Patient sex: F
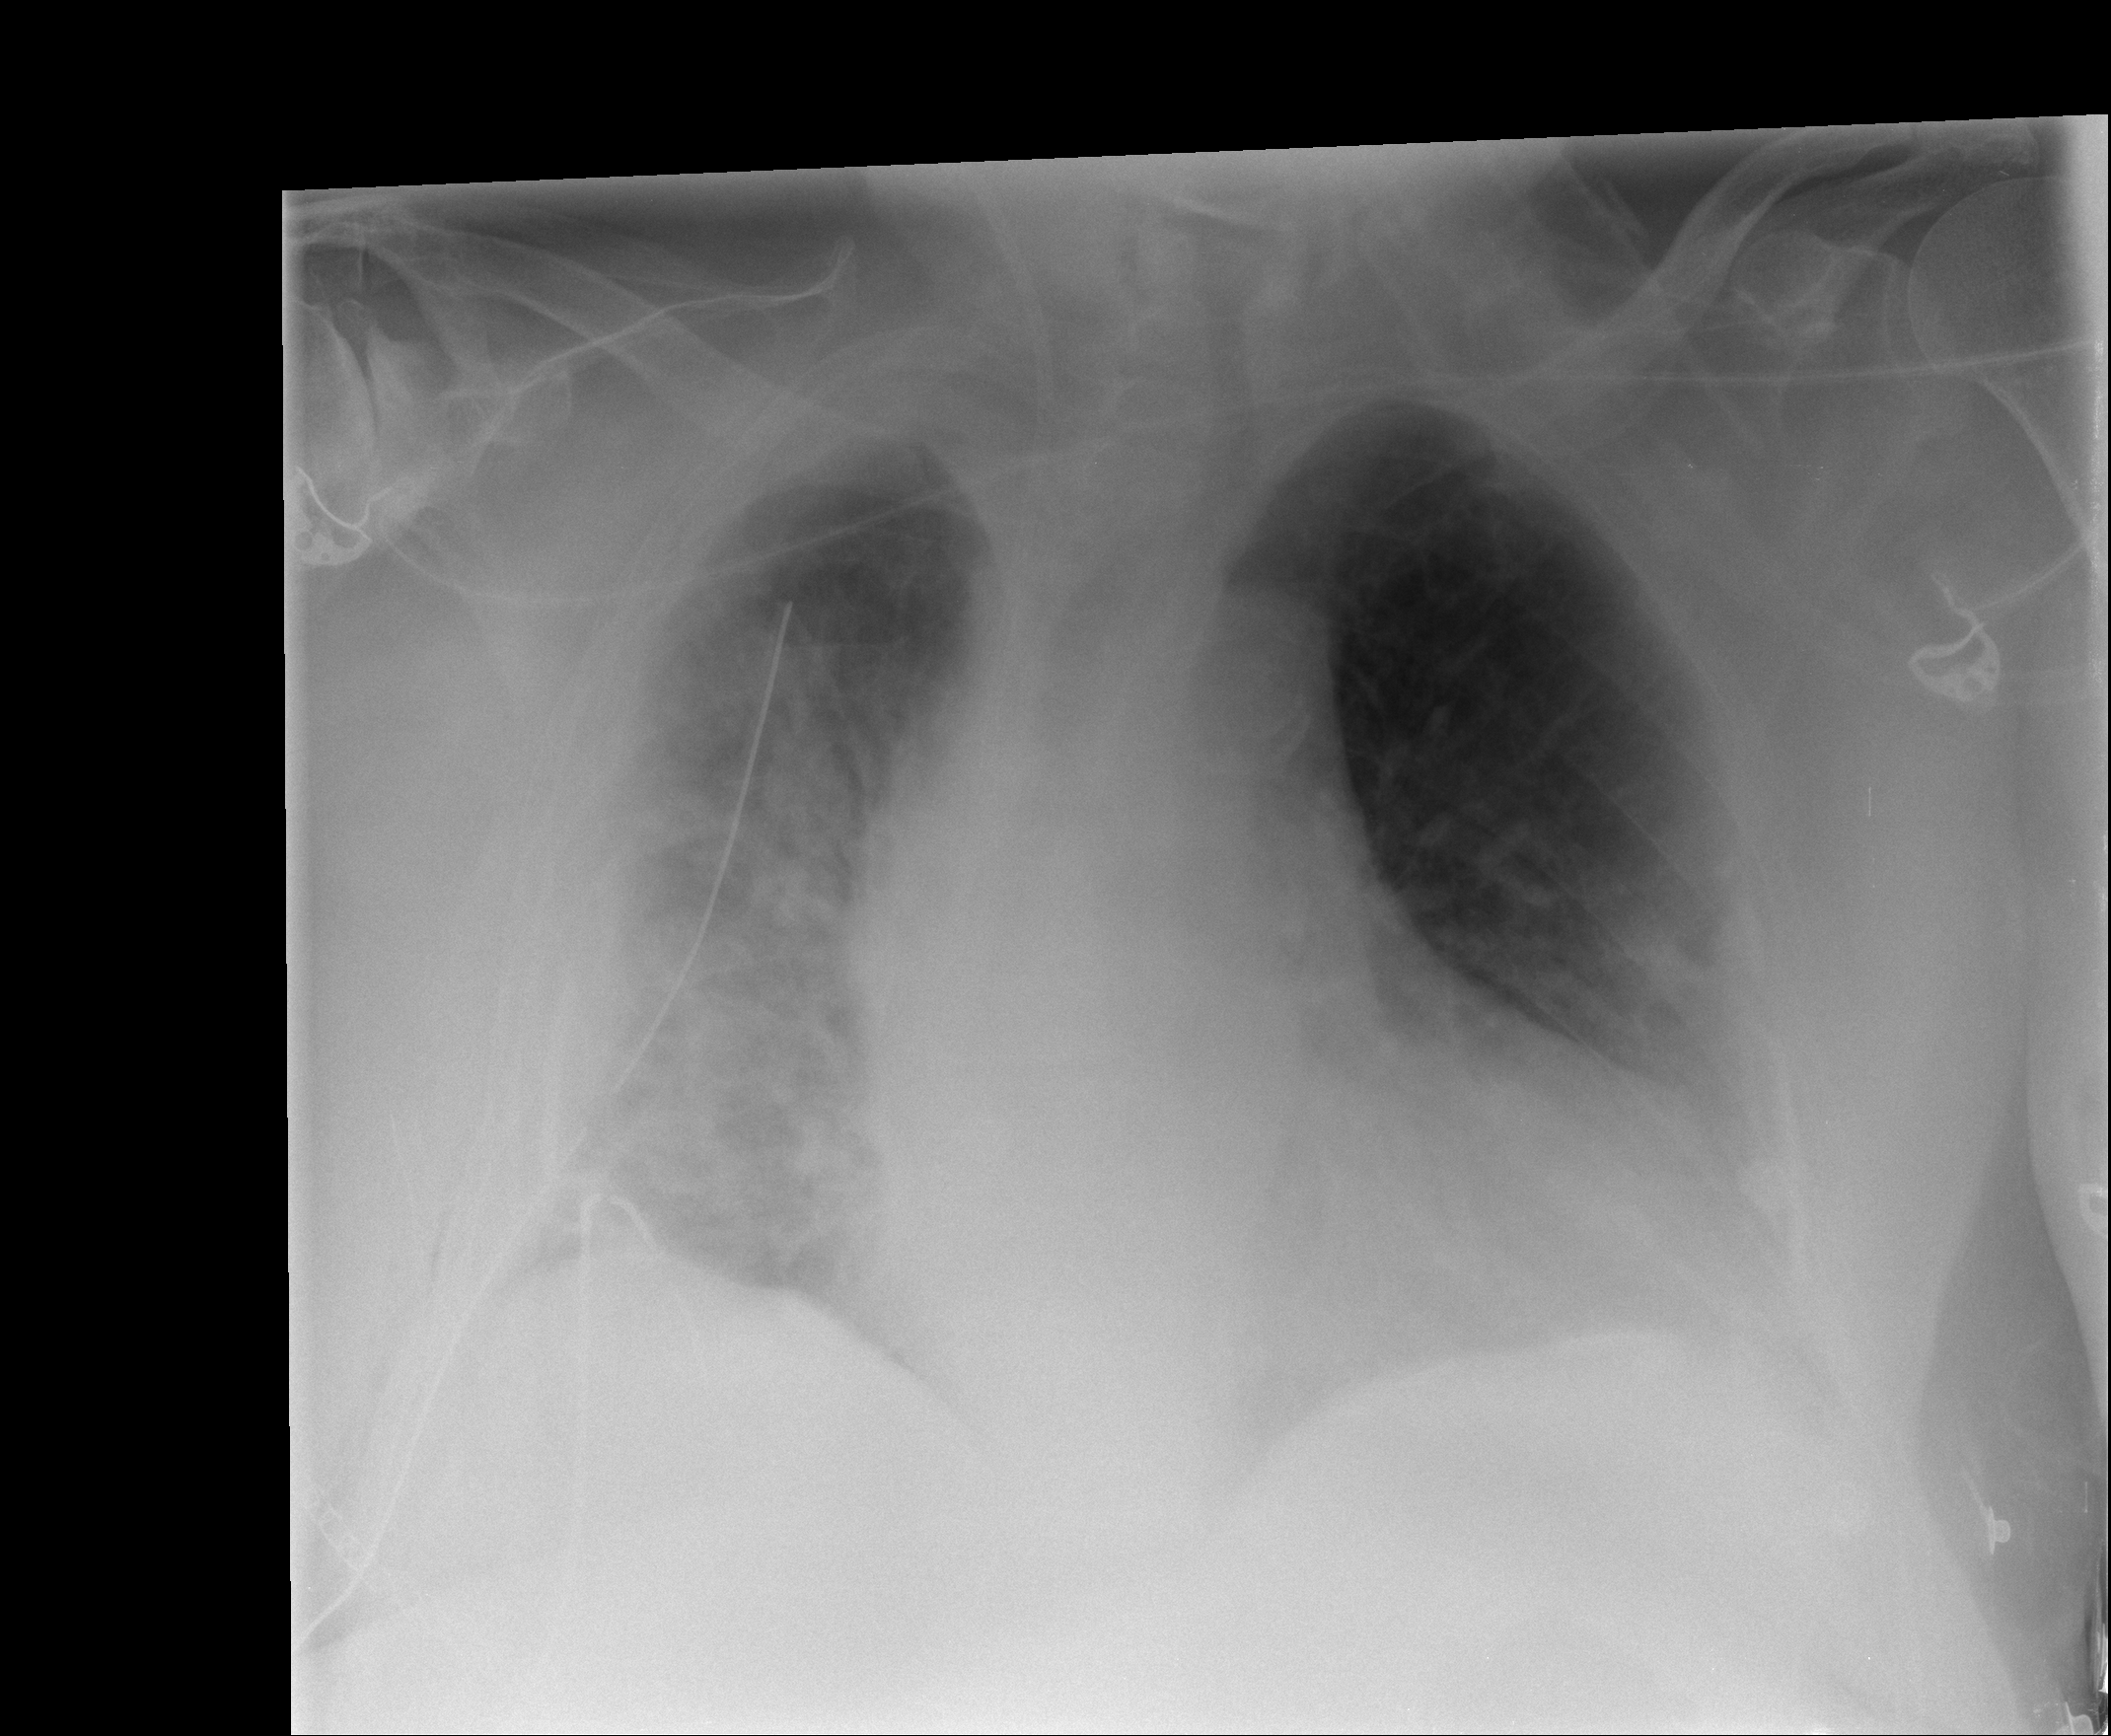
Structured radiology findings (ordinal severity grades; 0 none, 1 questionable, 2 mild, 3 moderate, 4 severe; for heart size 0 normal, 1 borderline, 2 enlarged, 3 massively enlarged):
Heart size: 2
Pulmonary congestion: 2
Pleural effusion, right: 2
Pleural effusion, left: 1
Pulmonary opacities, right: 3
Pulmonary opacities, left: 0
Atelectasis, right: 3
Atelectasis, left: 2